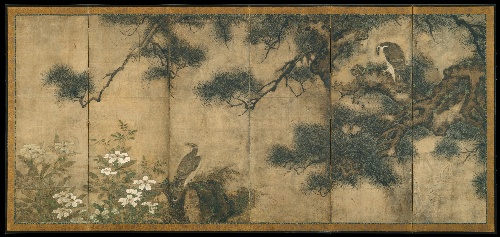
Title: 三谷等宿筆　伝三谷等宿筆　松と椿に鷹・柳と椿に小禽図屏風|Hawks with Pine Trees and Camellias; Small Birds with Willows and Camellias
Artist: Mitani Tōshuku
Artist bio: Japanese, 1577–1654
Date: early 17th century
Object type: Screen
Classification: Paintings
Medium: Pair of six-panel folding screens; ink and color on paper
Culture: Japan
Period: Edo period (1615–1868)
Dimensions: Image (each): 58 7/16 in. x  10 ft. 8 13/16 in. (148.5 x 327.2 cm)
Department: Asian Art
Credit line: H. O. Havemeyer Collection, Bequest of Mrs. H. O. Havemeyer, 1929
Accession year: 1929
Repository: Metropolitan Museum of Art, New York, NY
Tags: Birds|Flowers|Trees